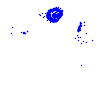
Particle: electron